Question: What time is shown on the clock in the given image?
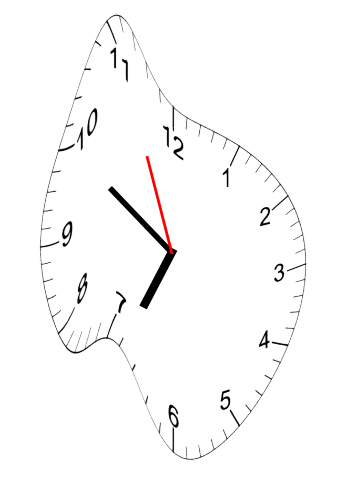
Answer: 06:49:56